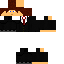
A male human skin with dark skin, wearing brown long hair dressed in a blue suit and black pants, featuring a closed mouth.